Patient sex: M
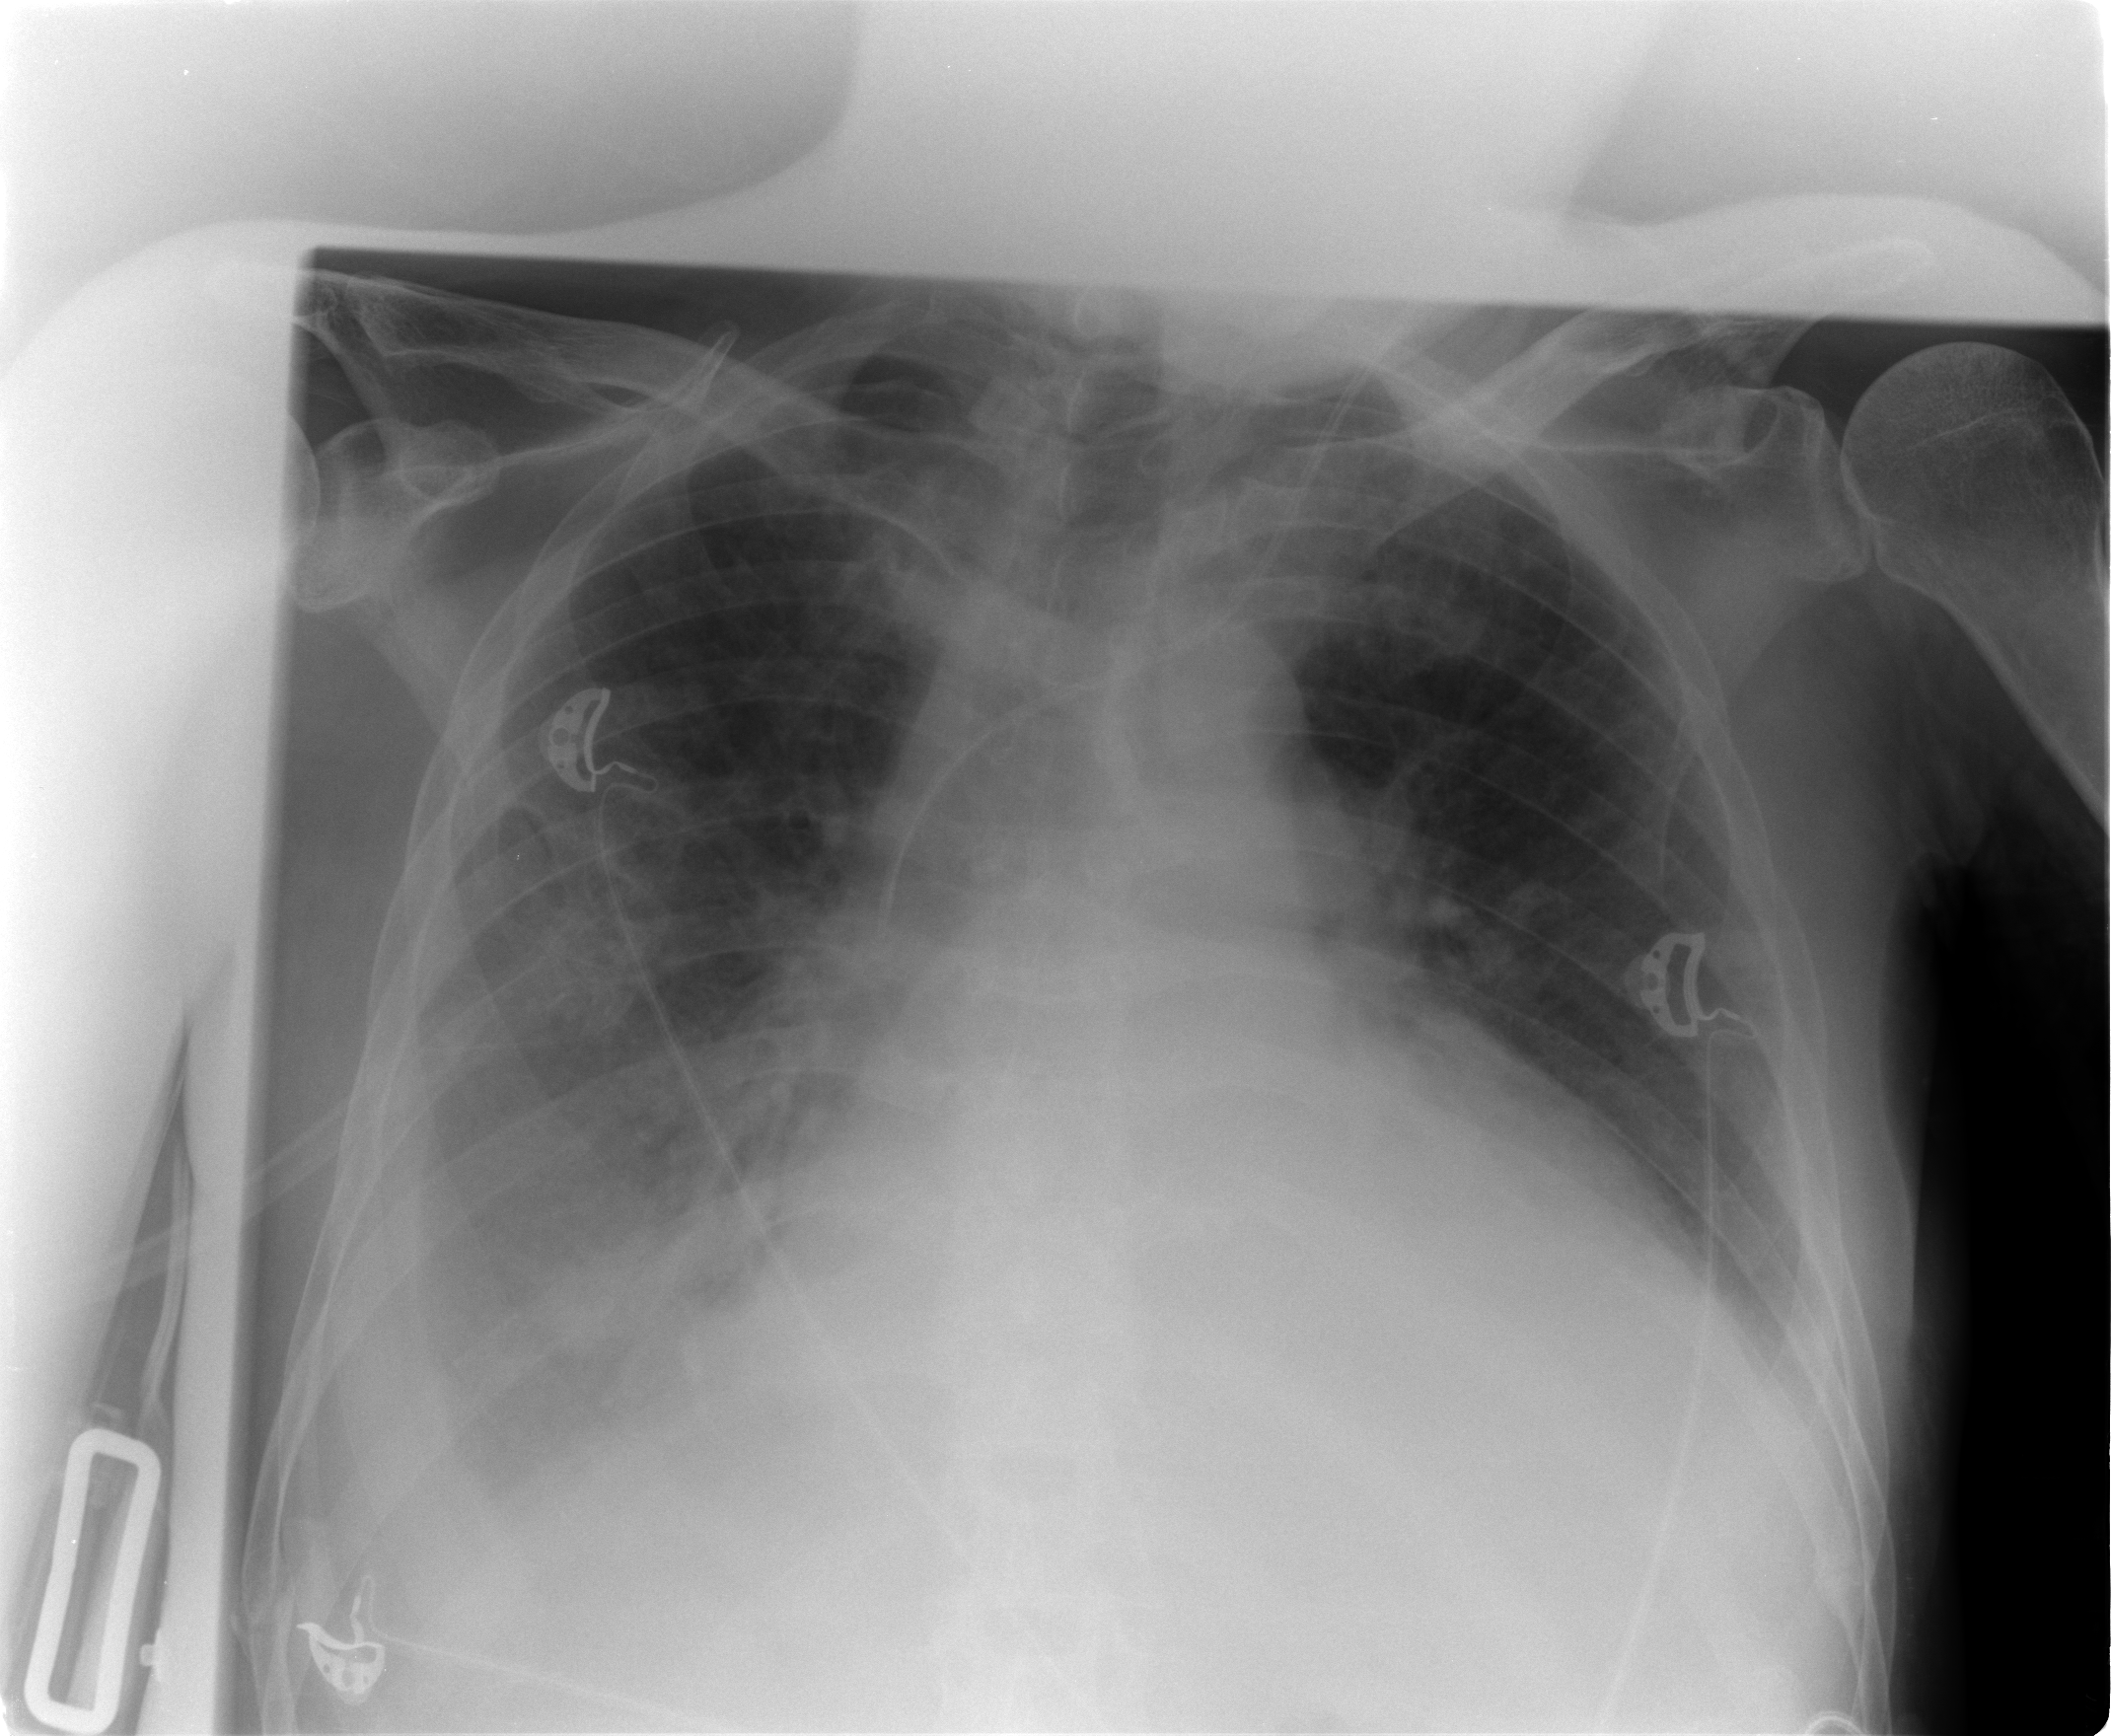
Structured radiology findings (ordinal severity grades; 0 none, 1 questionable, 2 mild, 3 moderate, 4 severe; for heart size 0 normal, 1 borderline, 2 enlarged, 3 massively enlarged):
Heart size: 3
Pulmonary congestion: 2
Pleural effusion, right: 3
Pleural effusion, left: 2
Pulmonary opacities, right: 1
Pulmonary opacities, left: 1
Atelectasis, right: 2
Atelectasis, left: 2